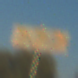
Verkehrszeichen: RichtungstafelnInKurvenGrossLinks
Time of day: SunriseSunset
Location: Outdoor (RoadRail)
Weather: Clear
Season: NotSpecified
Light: Natural